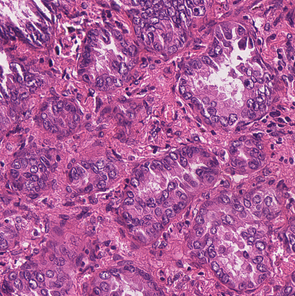
Tumor epithelial tissue: yes
Tumor-associated stroma tissue: yes
Normal tissue: no